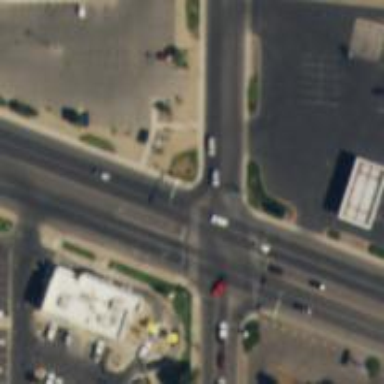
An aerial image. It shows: Asphalt road designated as trunk highway with separate sidewalks.